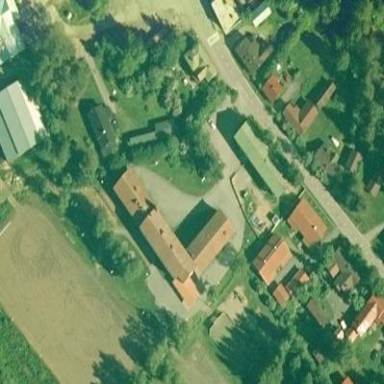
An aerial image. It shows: School building.